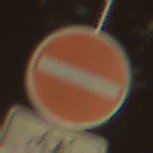
Verkehrszeichen: VerbotDerEinfahrt
Zusatzzeichen unten: EinspurigeFahrzeugeFrei6
Umgebung: Outdoor, Nature
Tageszeit: SunriseSunset
Wetter: PartlyCloudy
Licht: Natural
Jahreszeit: NotSpecified
Kontrast: HighContrast